Question: When using FileUpload in my project as follows:
View
'''
<h2>#{bundle['upload']}</h2>
<p:scrollPanel id="upload" styleClass="ui-widget-filebucket-upload">
<h:form enctype="multipart/form-data">
<p:fileUpload fileUploadListener="#{fileBucket.handleFileUpload}"
mode="advanced" update=":download:files :messages"
multiple="false" label="#{bundle['choose_button']}"
uploadLabel="#{bundle['upload_button']}"
cancelLabel="#{bundle['cancel_button']}" />
</h:form>
</p:scrollPanel>
<p:resizable for="upload" />
'''
ViewModel
'''
@ViewScoped
@Named("fileBucket")
public class DefaultFileBucketViewModel implements IFileBucketViewModel, Observer, Serializable {
// ...
public void handleFileUpload(FileUploadEvent event) {
try {
model.write(id, event.getFile().getFileName(), event.getFile().getInputstream());
} catch (final Exception e) {
log.error(e);
messages.error(new BundleKey(Literals.BUNDLE_NAME, Literals.FILE_UPLOAD_ERROR));
}
}
}
'''
The upload works as intended. The file is stored, all registered components are updated, just as it's supposed to be. However, no matter whether I'm adding the file using drag & drop or the "Choose" button, the file is always added twice to the upload list.

What's happening here and how can I fix this?
Thanks for any suggestions and best regards
Pascal
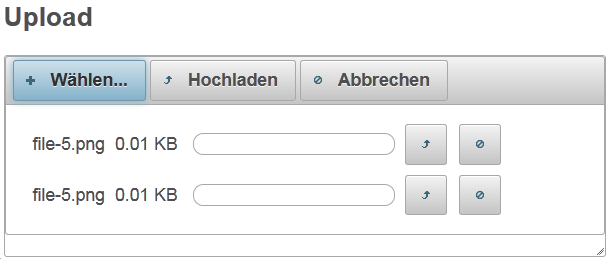
Answer: I stumbled by chance over the solution. It seems the wrapping scrollPanel is causing this behavior. The following code works without issues:
'''
<h2>#{bundle['upload']}</h2>
<h:form enctype="multipart/form-data" id="upload"
styleClass="ui-widget-filebucket-upload ui-widget-content ui-corner-bottom ui-corner-top">
<p:fileUpload id="upload_control"
fileUploadListener="#{fileBucket.handleFileUpload}" mode="advanced"
update=":download:files :messages" multiple="false"
label="#{bundle['choose_button']}"
uploadLabel="#{bundle['upload_button']}"
cancelLabel="#{bundle['cancel_button']}" />
</h:form>
<p:resizable for="upload" />
'''
Must be a bug in PrimeFaces 3.4.